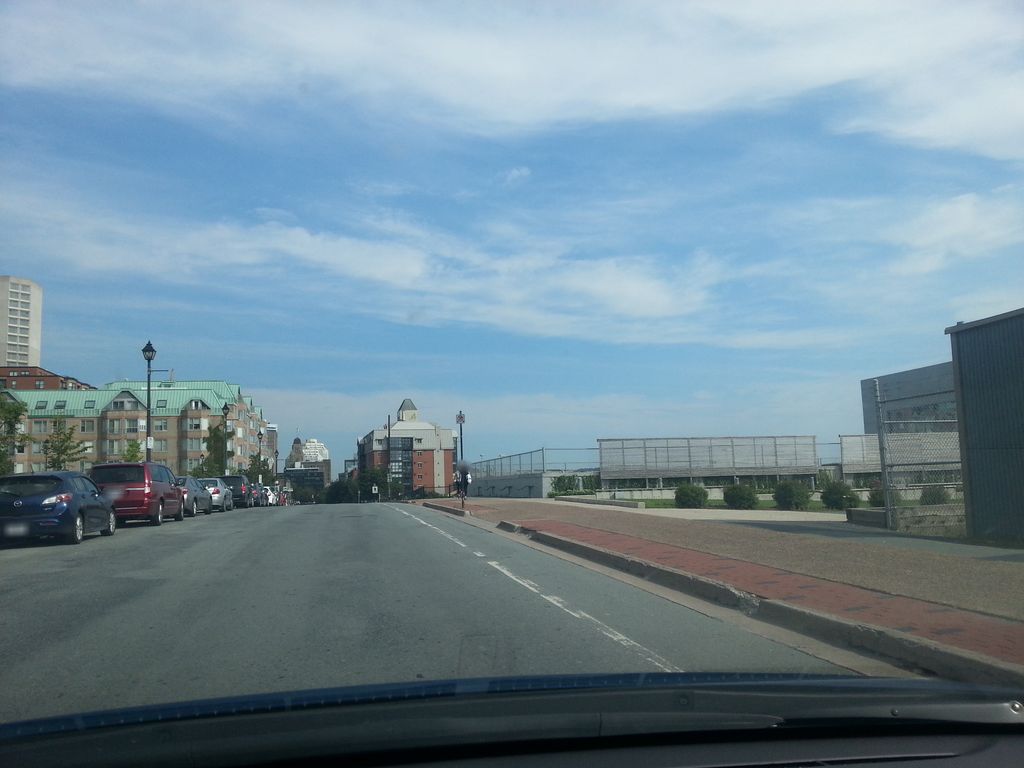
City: halifax